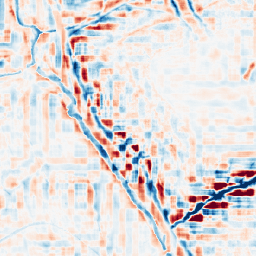
Category: wavelet
Decomposition family: wavelet_reverse_biorthogonal
Decomposition parameters: wavelet: rbio3.5
level: 4
Upsampling method: bspline
Upsampling parameters: scale: 8
Upsampling scale: 8